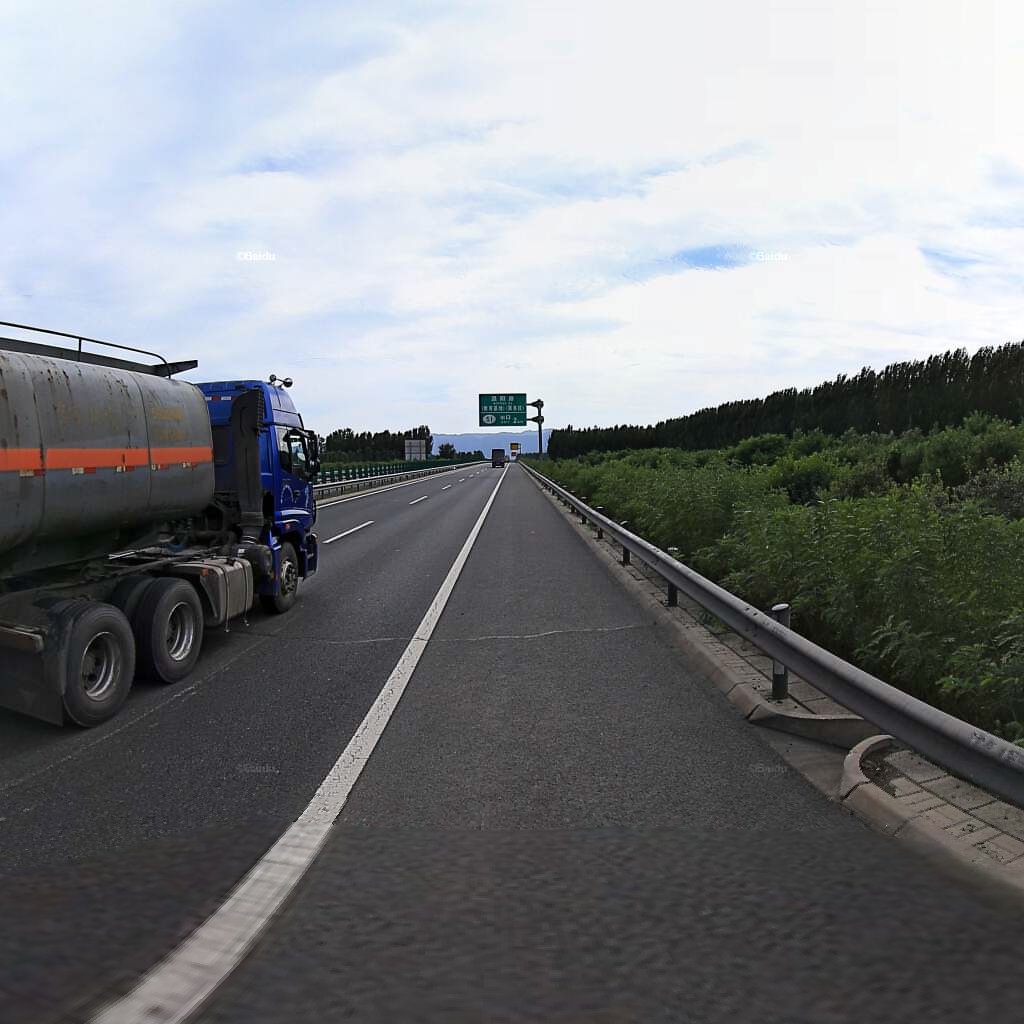
Region: Haidian
Road damage annotations: transverse patch